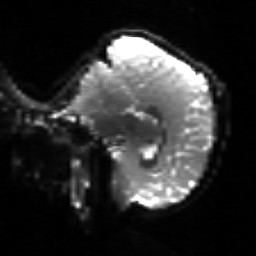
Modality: sbref
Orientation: sagittal
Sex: male
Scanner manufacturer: siemens
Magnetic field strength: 3 T
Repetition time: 5 s
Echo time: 0.071 s